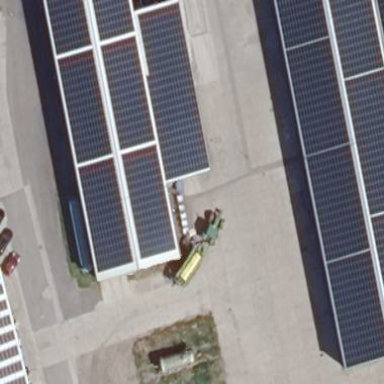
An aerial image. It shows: Building equipped with solar photovoltaic panel for generating electricity. The small installation is solar power generator.